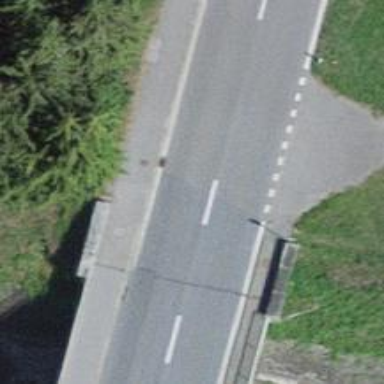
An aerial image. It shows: Primary highway bridge.